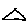
Label: triangle